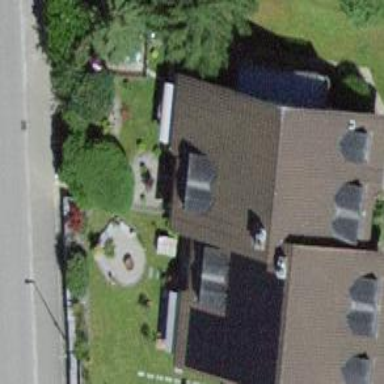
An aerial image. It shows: Terrace building with gabled roof.